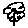
Label: flower